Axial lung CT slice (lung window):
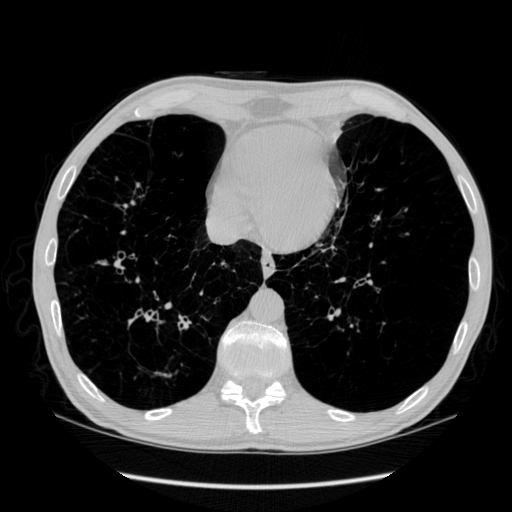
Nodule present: no